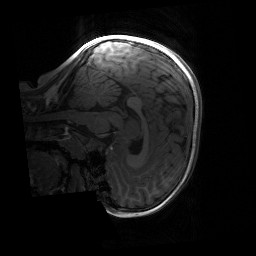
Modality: T1w
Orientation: sagittal
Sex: female
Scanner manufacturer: siemens
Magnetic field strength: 3 T
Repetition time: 1.9 s
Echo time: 0.00243 s